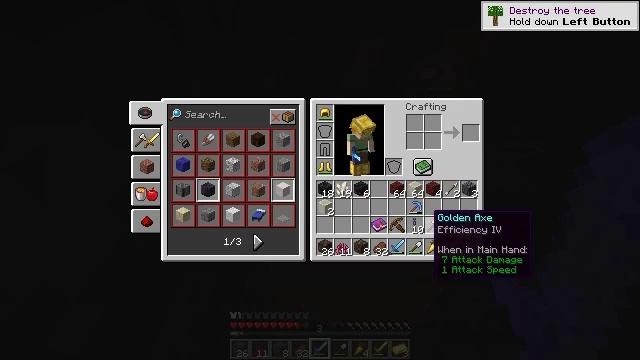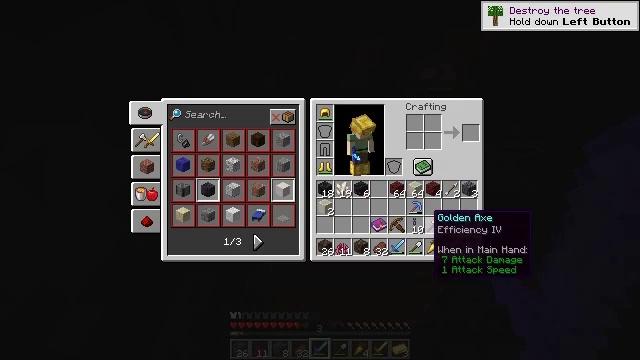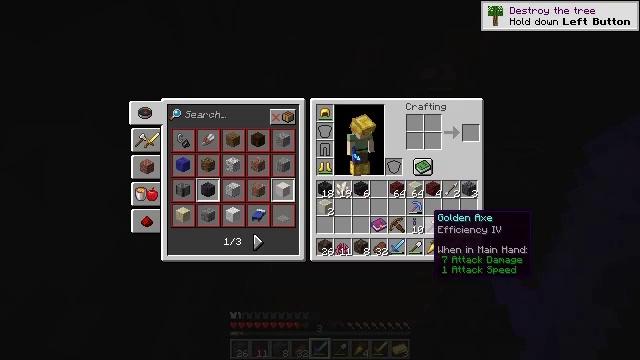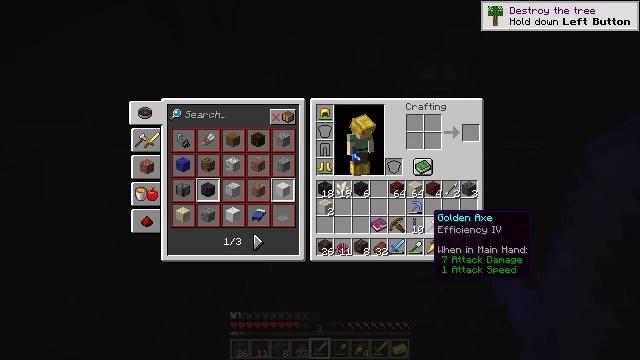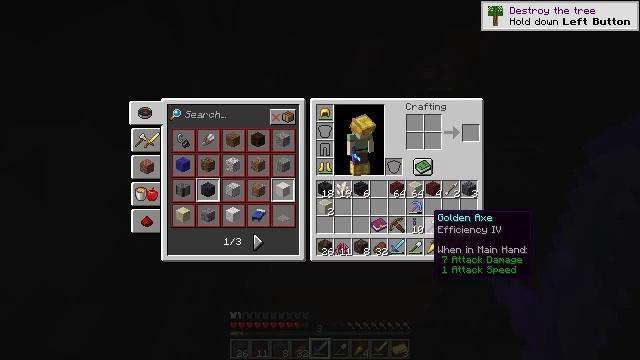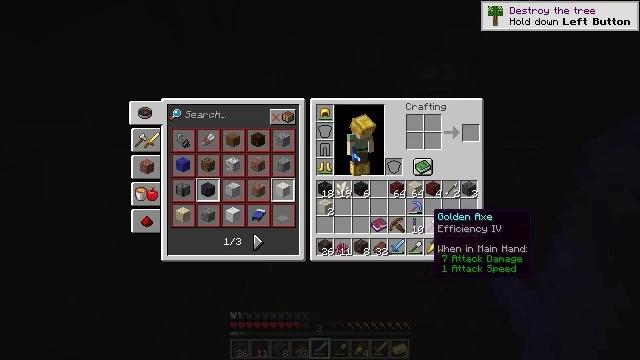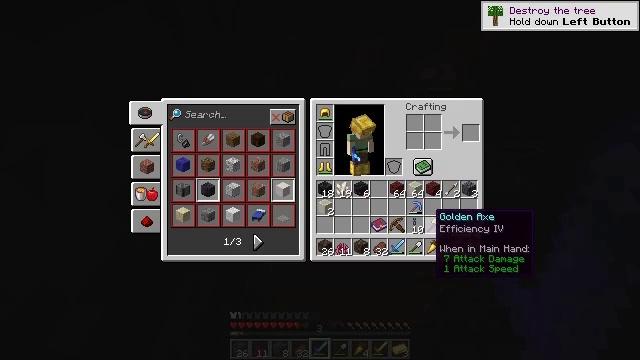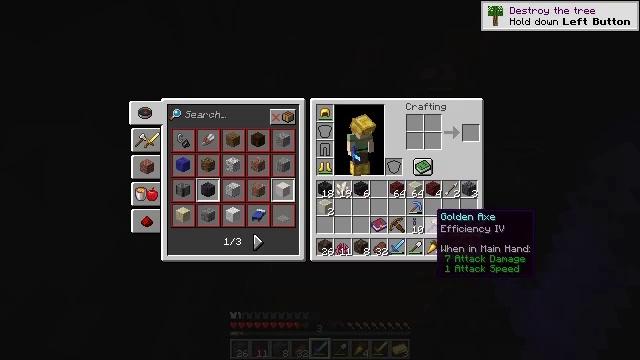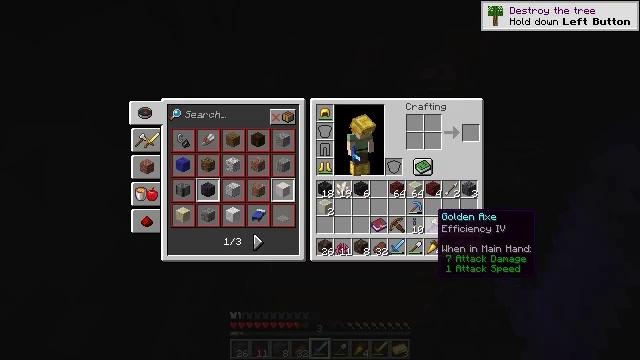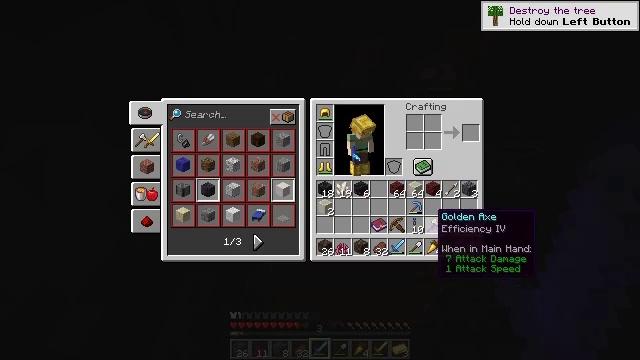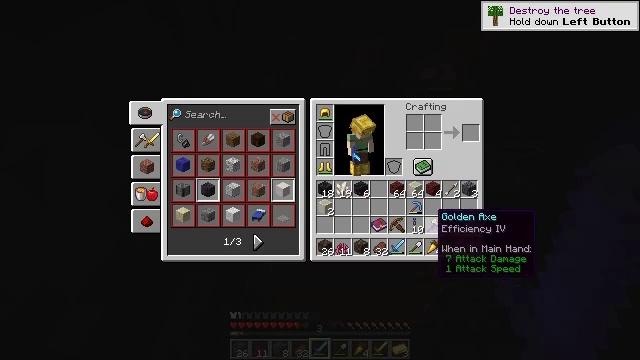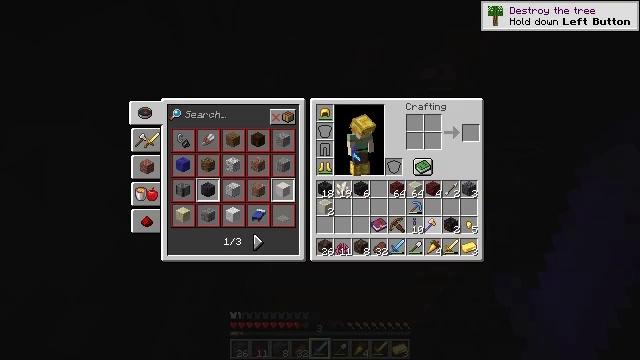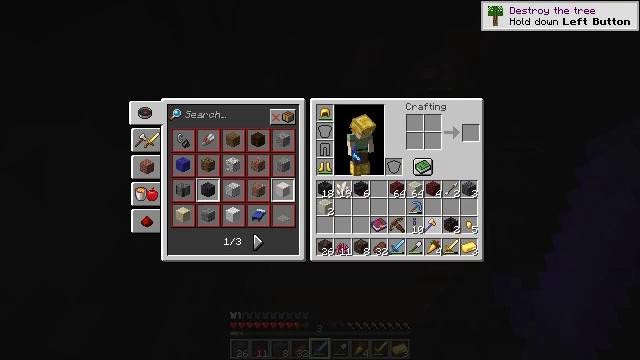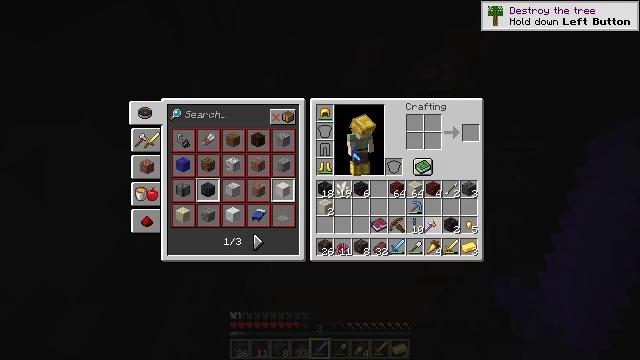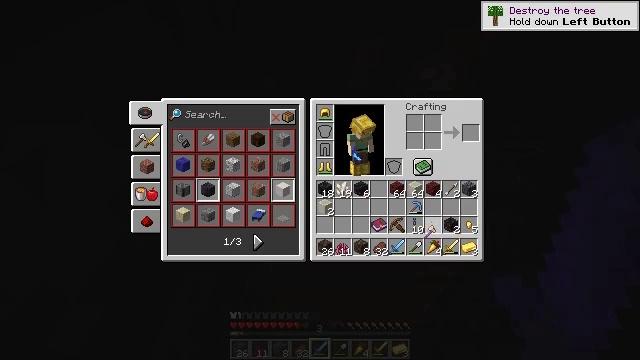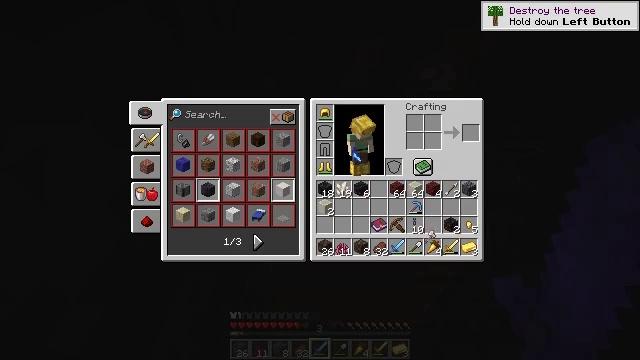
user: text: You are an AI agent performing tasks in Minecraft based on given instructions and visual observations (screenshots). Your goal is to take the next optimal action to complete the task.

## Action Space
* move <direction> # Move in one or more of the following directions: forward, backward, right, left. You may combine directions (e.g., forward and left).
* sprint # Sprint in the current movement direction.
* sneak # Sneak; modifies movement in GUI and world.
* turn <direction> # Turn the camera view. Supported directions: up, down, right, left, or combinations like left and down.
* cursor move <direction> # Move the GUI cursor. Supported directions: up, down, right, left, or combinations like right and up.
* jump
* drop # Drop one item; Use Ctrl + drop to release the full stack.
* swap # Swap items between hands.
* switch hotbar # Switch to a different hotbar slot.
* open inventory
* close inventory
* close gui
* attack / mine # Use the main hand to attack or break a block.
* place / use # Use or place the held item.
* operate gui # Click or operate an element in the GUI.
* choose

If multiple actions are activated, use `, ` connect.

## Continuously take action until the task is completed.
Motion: motion action
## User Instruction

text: Reclaim the chest into your inventory.
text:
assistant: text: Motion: no_op
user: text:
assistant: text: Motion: no_op
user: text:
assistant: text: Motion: no_op
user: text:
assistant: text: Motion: no_op
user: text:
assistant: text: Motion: no_op
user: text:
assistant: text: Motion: no_op
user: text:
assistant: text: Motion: no_op
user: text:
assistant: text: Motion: no_op
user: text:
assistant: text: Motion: no_op
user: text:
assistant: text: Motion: no_op
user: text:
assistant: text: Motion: attack / mine
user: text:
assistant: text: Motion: attack / mine
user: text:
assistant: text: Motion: no_op
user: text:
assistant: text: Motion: no_op
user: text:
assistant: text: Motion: no_op
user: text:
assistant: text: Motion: no_op
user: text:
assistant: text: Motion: no_op
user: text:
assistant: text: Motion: no_op
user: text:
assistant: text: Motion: no_op
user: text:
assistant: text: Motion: no_op
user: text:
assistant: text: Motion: attack / mine
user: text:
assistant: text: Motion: attack / mine
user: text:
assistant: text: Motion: attack / mine
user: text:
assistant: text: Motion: turn up
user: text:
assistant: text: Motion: no_op
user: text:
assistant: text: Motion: no_op
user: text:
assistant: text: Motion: no_op
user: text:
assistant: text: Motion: no_op
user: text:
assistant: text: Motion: no_op
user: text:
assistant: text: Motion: no_op